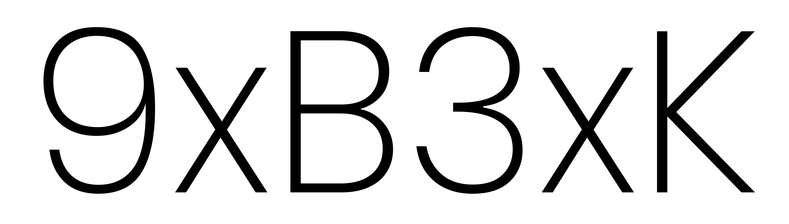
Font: Poppins-ExtraLight